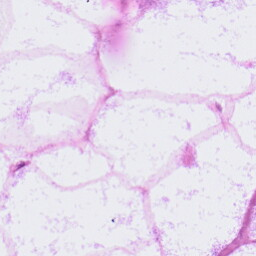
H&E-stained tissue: LymphNode